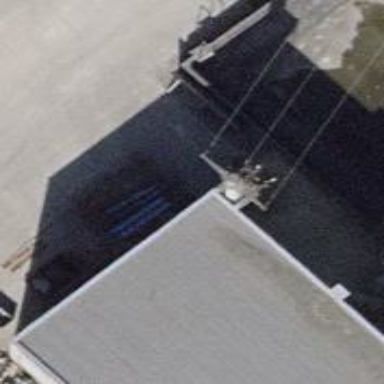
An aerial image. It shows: Minor power line with 3 cables.